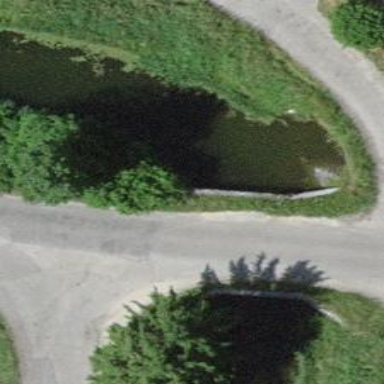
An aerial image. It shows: Unclassified road on bridge.